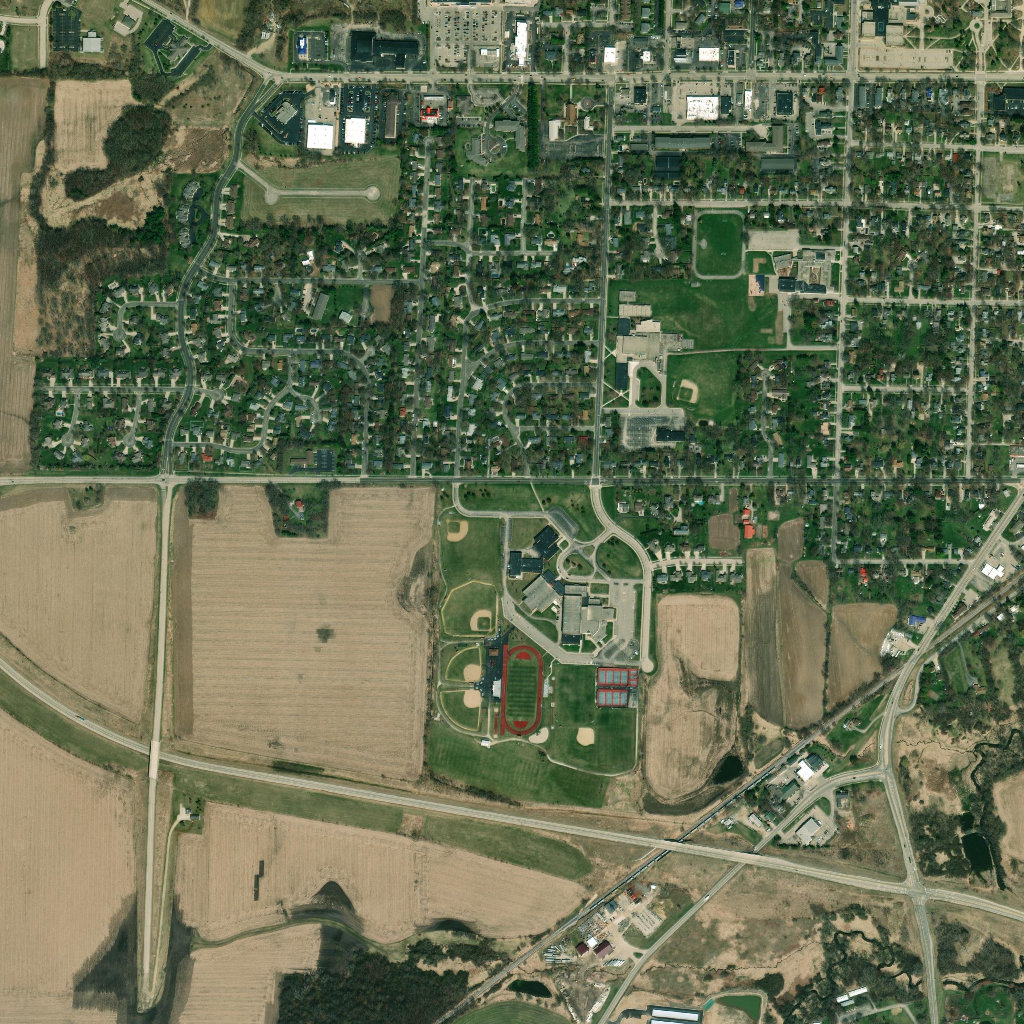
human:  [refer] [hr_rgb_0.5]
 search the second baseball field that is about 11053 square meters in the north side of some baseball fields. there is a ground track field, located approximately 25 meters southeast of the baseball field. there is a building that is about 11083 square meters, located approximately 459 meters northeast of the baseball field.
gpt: <box>[[43, 56, 48, 62, 0]]</box>